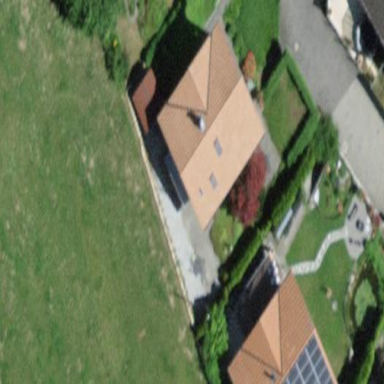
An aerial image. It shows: Residential building.